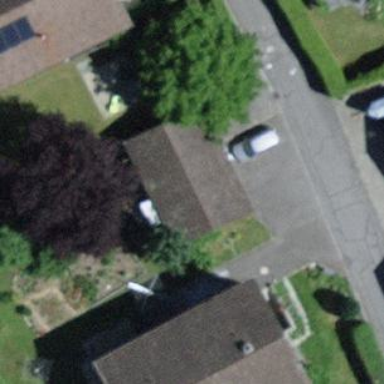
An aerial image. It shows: Garage building.